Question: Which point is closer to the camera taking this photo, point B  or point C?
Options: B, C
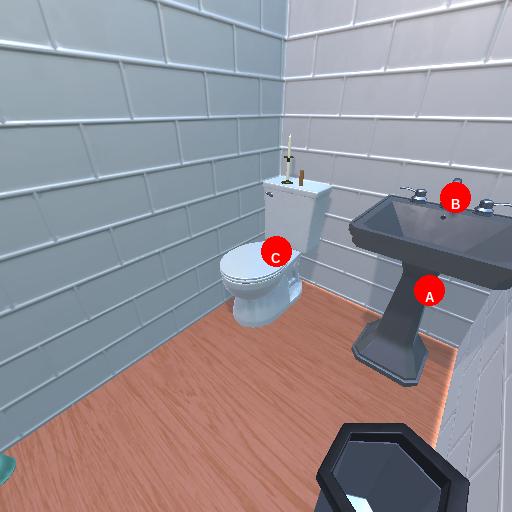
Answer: B